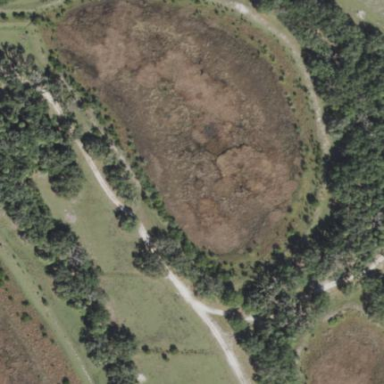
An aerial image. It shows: Marshy wetland area.